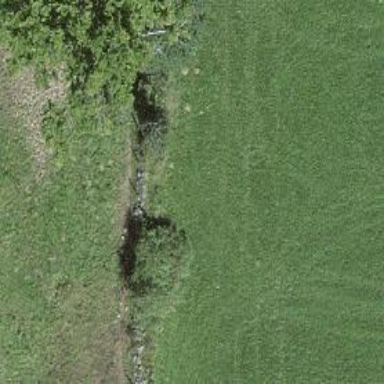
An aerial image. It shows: Single tag "natural: tree."